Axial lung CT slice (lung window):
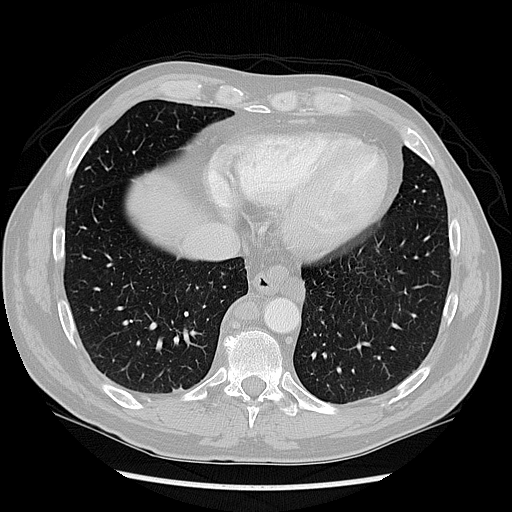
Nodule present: no